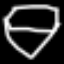
Label: diamond